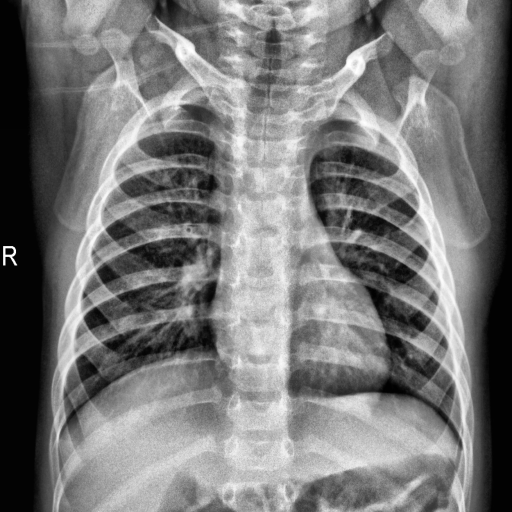
Finding: NORMAL